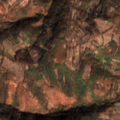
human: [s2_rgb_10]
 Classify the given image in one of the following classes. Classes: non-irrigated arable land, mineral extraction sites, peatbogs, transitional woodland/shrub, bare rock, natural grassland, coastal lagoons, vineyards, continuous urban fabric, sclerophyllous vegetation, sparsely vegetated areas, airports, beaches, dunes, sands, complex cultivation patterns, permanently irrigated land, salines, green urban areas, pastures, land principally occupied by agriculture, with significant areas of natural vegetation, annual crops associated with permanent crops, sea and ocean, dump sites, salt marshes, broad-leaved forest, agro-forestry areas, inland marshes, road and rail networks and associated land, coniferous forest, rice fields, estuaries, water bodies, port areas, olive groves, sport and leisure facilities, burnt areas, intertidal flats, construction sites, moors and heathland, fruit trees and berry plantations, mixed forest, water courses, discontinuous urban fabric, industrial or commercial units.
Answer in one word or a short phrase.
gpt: non-irrigated arable land, pastures, broad-leaved forest, transitional woodland/shrub